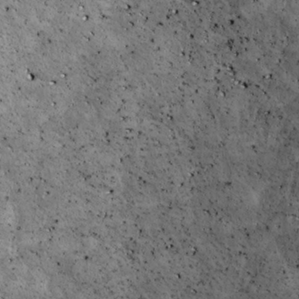
Label: non_frost